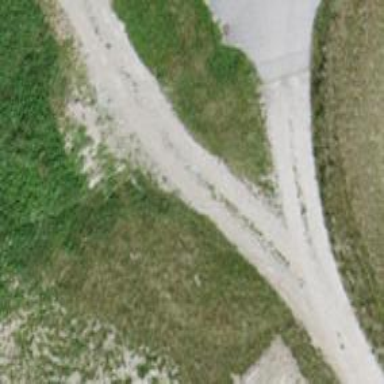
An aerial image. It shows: Unpaved driveway serving as service road.